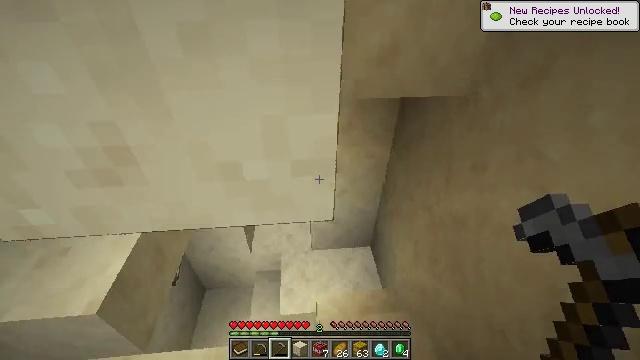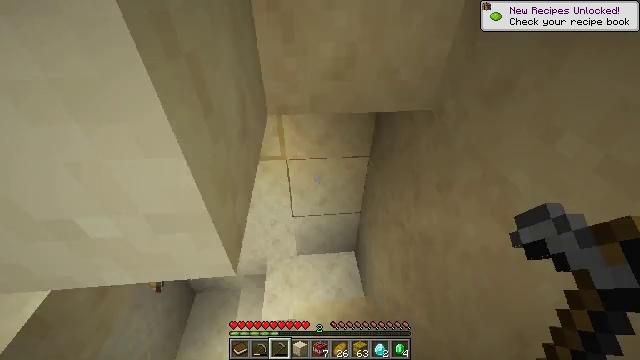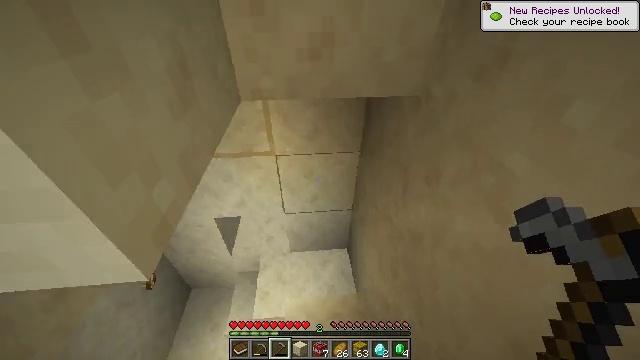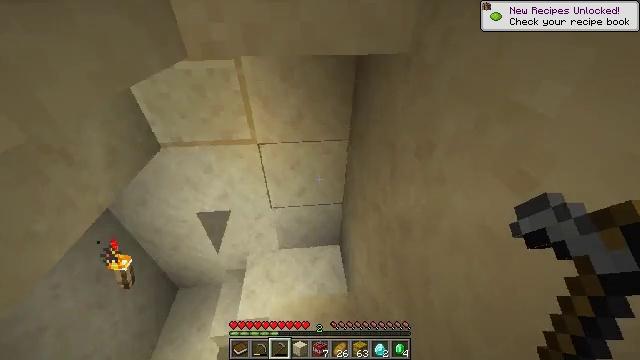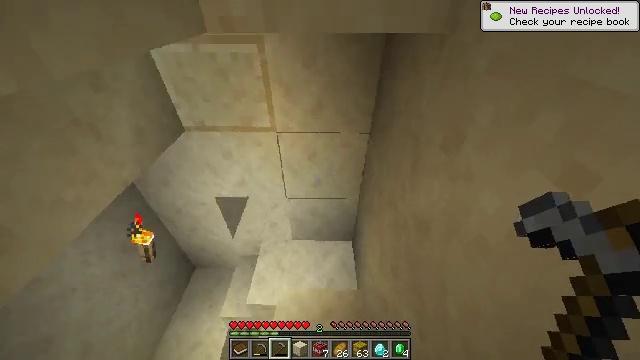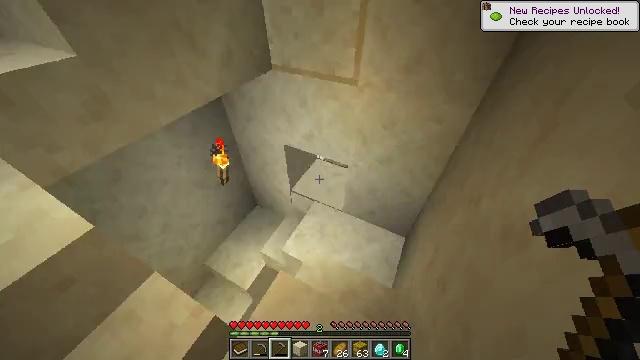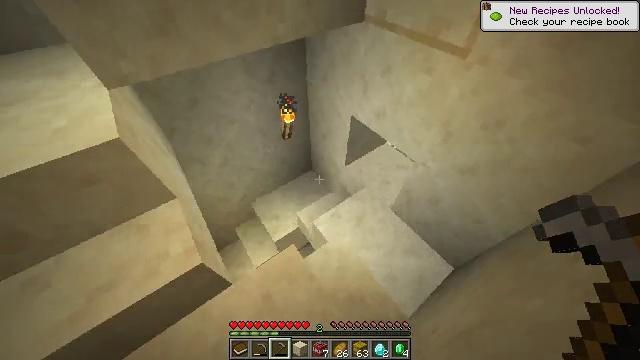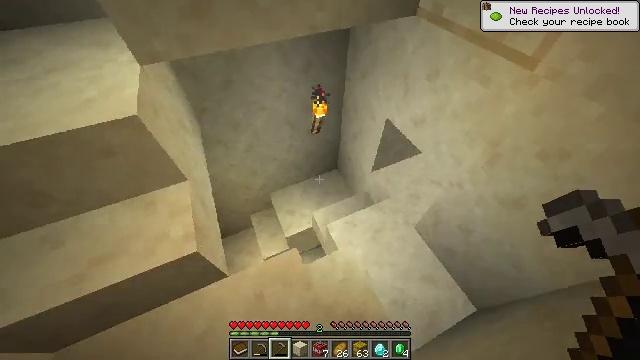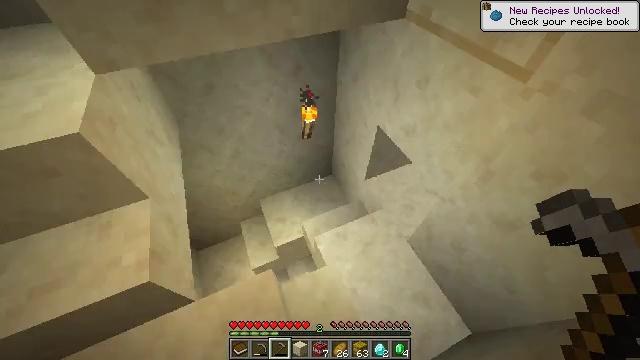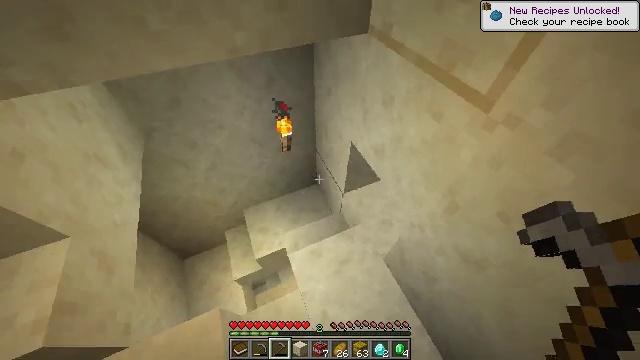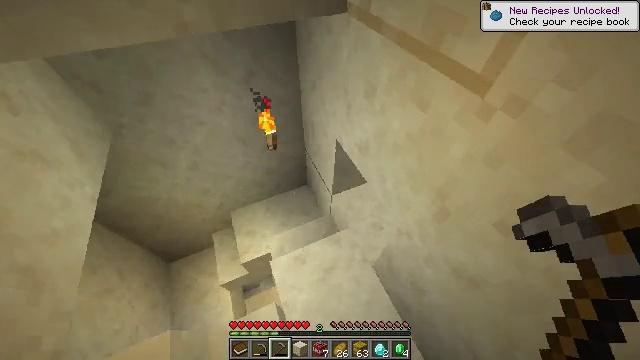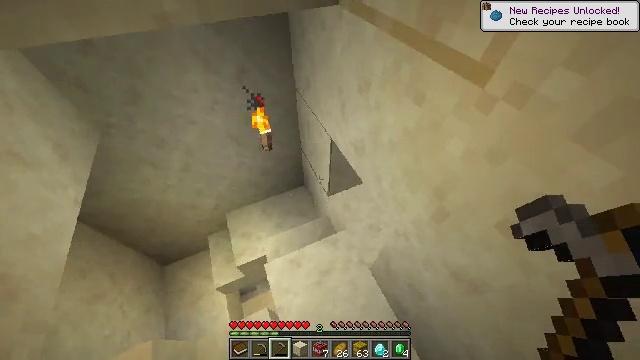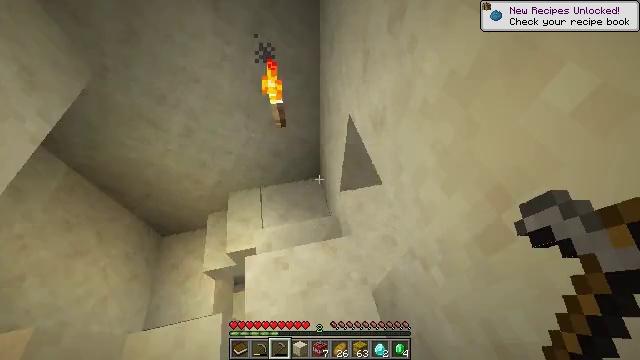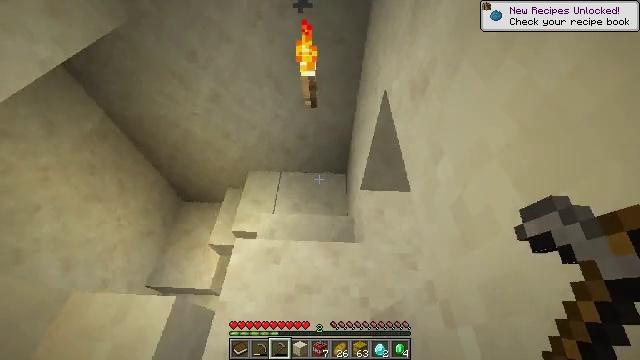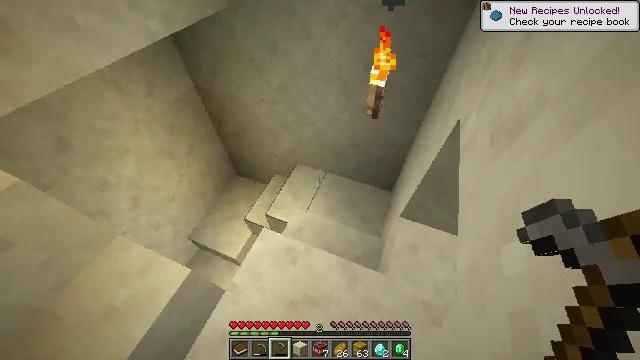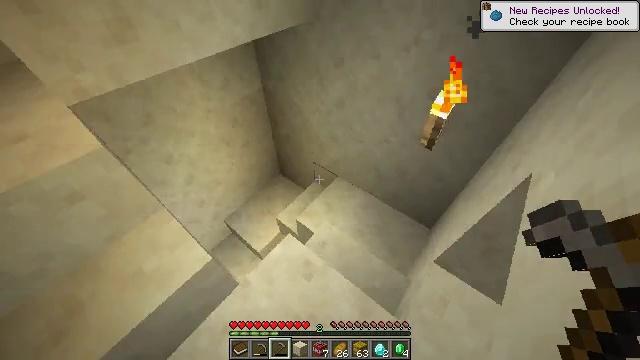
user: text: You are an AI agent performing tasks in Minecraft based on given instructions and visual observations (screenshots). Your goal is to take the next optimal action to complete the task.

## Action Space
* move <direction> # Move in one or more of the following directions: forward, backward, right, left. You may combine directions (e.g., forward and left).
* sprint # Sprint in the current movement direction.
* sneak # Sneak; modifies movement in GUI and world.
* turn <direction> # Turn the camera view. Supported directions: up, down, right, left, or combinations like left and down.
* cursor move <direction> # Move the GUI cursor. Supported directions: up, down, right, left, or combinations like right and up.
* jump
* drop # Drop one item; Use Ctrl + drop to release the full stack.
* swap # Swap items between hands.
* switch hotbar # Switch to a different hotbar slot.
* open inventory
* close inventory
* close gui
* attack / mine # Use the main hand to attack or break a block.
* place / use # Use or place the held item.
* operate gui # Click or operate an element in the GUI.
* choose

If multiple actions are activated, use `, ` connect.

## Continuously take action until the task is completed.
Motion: motion action
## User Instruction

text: Attack the ground to gather dirt.
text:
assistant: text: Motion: move forward and move right, sprint
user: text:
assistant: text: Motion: move forward and move right, sprint
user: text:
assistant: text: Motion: move forward and move right, sprint
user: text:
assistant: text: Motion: move forward and move right, sprint, turn left and down
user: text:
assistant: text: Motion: move forward and move right, sprint, turn left and down
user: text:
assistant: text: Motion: move forward and move right, sprint, turn left and down
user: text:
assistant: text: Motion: move forward and move right, sprint, turn left
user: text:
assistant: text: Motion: move forward and move right, sprint
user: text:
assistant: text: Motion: move forward and move right, sprint
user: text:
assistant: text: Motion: move forward and move right, sprint
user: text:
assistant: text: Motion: move forward and move right, sprint
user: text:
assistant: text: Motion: move forward and move right, sprint, turn left
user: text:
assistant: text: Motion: move forward and move right, sprint, turn left
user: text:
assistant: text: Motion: move forward and move right, sprint, turn left
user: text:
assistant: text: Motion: move forward and move right, sprint, turn left and up
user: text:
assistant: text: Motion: move forward and move right, sprint, turn left
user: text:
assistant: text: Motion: move forward and move right, sprint
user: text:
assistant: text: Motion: move forward and move right, sprint
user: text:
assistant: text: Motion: move forward and move right, sprint, turn left and up
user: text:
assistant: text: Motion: move forward, sprint, turn left
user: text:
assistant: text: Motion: move forward, sprint, turn left and down
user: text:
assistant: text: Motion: move forward, sprint, turn left and down
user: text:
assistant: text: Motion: move forward, sprint, turn left and down
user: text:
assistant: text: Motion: move forward, sprint, turn left
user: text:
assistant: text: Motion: move forward, sprint
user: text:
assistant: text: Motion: move forward and move left, sprint
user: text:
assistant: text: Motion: move forward and move left, sprint, turn left
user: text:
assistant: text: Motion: move forward and move left, sprint, turn right and down
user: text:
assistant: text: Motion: move forward and move left, sprint, turn right and down
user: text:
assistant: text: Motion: move forward, sprint, turn left and down